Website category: university
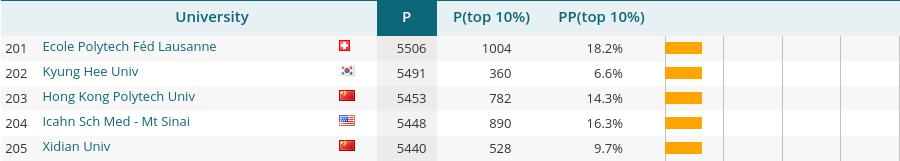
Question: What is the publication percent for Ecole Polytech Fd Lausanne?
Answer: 18.2%

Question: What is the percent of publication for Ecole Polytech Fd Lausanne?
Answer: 18.2%

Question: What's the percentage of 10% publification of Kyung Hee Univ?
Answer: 6.6%

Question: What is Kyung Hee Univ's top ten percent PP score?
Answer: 6.6%

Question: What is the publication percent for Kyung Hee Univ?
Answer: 6.6%

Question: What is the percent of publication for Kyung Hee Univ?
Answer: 6.6%

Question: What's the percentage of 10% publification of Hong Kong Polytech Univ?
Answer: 14.3%

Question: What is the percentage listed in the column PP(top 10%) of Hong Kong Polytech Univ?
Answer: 14.3%

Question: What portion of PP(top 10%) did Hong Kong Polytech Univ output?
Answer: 14.3%

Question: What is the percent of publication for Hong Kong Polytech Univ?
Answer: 14.3%

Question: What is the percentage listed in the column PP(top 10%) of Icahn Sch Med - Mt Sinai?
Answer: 16.3%

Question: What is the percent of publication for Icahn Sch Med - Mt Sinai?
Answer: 16.3%

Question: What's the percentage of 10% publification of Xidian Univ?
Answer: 9.7%

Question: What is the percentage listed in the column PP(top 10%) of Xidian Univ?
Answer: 9.7%

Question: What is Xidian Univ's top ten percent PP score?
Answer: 9.7%

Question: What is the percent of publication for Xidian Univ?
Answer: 9.7%

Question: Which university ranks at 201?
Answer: Ecole Polytech Fd Lausanne

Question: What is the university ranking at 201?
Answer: Ecole Polytech Fd Lausanne

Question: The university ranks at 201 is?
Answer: Ecole Polytech Fd Lausanne

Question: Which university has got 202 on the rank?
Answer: Kyung Hee Univ

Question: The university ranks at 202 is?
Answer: Kyung Hee Univ

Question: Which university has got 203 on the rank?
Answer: Hong Kong Polytech Univ

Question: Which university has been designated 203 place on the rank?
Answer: Hong Kong Polytech Univ

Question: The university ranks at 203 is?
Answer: Hong Kong Polytech Univ

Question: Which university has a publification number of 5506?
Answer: Ecole Polytech Fd Lausanne

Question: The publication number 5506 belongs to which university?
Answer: Ecole Polytech Fd Lausanne

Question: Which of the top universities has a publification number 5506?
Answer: Ecole Polytech Fd Lausanne

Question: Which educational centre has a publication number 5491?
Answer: Kyung Hee Univ

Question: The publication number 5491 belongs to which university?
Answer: Kyung Hee Univ

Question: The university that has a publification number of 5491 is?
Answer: Kyung Hee Univ

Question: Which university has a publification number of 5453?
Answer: Hong Kong Polytech Univ

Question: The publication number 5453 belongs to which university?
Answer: Hong Kong Polytech Univ

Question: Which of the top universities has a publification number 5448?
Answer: Icahn Sch Med - Mt Sinai

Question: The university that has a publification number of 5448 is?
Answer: Icahn Sch Med - Mt Sinai

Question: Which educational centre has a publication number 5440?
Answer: Xidian Univ

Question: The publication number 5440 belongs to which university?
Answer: Xidian Univ

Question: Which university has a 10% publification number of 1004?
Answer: Ecole Polytech Fd Lausanne

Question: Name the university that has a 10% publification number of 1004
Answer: Ecole Polytech Fd Lausanne

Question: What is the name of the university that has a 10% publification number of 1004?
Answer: Ecole Polytech Fd Lausanne

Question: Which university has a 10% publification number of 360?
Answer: Kyung Hee Univ

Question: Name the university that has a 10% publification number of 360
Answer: Kyung Hee Univ

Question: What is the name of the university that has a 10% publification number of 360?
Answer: Kyung Hee Univ

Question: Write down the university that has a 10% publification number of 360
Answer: Kyung Hee Univ

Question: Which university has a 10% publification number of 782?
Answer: Hong Kong Polytech Univ

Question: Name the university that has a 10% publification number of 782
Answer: Hong Kong Polytech Univ

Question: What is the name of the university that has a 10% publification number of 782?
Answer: Hong Kong Polytech Univ

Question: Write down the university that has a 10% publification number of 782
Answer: Hong Kong Polytech Univ

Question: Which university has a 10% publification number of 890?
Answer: Icahn Sch Med - Mt Sinai

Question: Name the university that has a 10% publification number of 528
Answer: Xidian Univ

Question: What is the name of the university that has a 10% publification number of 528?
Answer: Xidian Univ